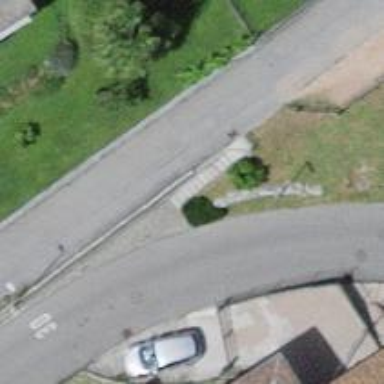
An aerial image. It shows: Retaining wall.